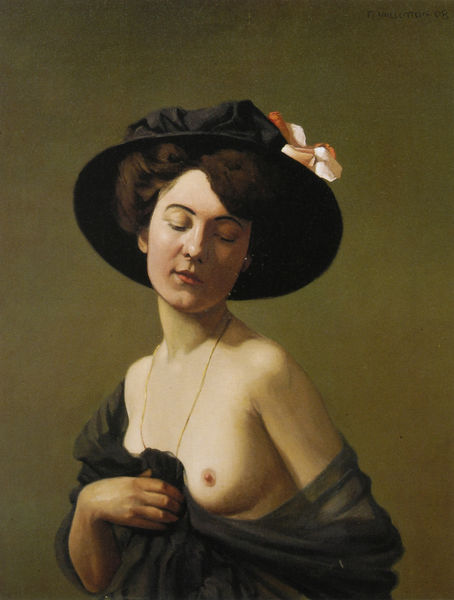
Titel: Frau mit schwarzem Hut
Künstler: Félix Vallotton
Standort: St. Petersburg
Institution: Staatliche Eremitage
Schlagwörter: akt, gemälde, hand, haut, nackt, schatten, umhang, grün, ocker, blume, blumen, braun, brust, busen, finger, frau, frisur, grau, haar, hintergrund, hut, kleid, licht, mund, nase, ohr, ohrring, orange, schmuck, schwarz, stirn, weiss, blick, blüte, dame, rot, schleier, tuch, malerei, schleife, arm, arme, augen, falten, gesicht, inkarnat, trauer, bild, bildnis, hals, hände, portrait, porträt, schauen, öl, gold, haare, halbfigur, mantel, pose, realismus, stoff, augenbrauen, brustbild, brünett, kinn, lippen, locken, ohren, rosa, rouge, schulter, seide, brüste, vallotton, wangen, naturalismus, kette, brauen, glanz, gesenkt, faltenwurf, halbnackt, nackte, augenbraue, brustwarze, ellenbogen, erotik, erotisch, zeigen, hutkrempe, krempe, anthrazit, bedecken, decolleté, dekolleté, drapierung, dünn, entblösst, fallen, fleischton, geschlossen, geschminkt, gespalten, gesteck, halskette, kled, kokett, lider, make up, masche, oberarm, ohrläppchen, raffung, valloton, felix, verschämt, wimpern, lockig, verführung, portät, verdeckt, verführerisch, wess, warze, anmutig, warzen, huat, 1910